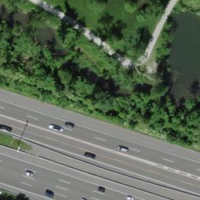
EUNIS habitat code: 57
Species observed at this site:
Lythrum salicaria
Ischnura elegans
Epilobium parviflorum
Pseudochorthippus parallelus
Lagria hirta